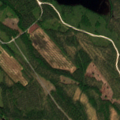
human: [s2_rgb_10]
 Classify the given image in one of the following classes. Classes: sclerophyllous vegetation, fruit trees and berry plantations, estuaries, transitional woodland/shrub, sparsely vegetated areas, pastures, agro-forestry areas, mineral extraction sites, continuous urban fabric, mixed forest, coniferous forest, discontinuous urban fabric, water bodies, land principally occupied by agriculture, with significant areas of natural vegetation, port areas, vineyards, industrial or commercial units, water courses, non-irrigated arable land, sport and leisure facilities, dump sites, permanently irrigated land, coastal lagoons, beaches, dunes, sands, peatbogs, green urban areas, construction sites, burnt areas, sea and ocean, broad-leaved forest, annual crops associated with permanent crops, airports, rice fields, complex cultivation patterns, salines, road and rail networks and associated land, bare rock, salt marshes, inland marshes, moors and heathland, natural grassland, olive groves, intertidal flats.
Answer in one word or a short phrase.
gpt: coniferous forest, transitional woodland/shrub, peatbogs, water bodies